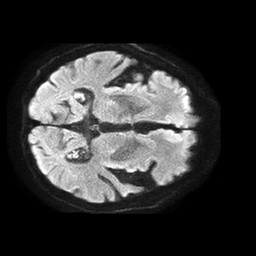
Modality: TRACE
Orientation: axial
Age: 75
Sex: male
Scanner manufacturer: philips
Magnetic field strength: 1.5 T
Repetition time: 4.6 s
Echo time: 0.08517 s